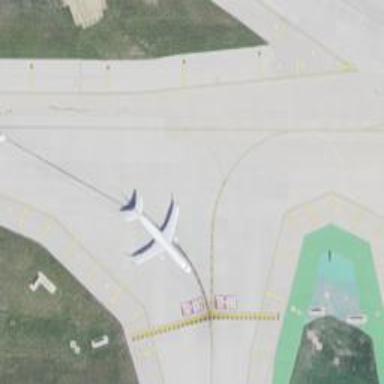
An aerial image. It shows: View of taxiway at the airport.